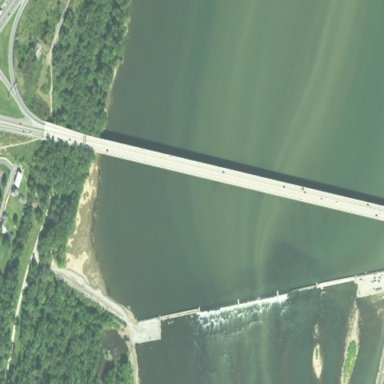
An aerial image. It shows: Man-made bridge.